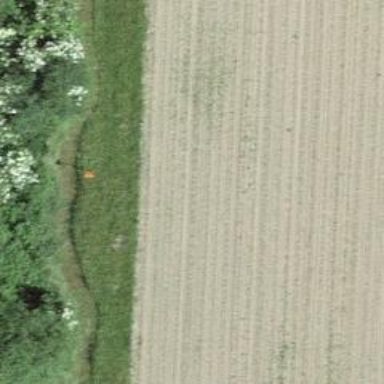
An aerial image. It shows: Aerial marker.